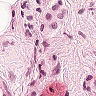
Metastatic tissue present: yes